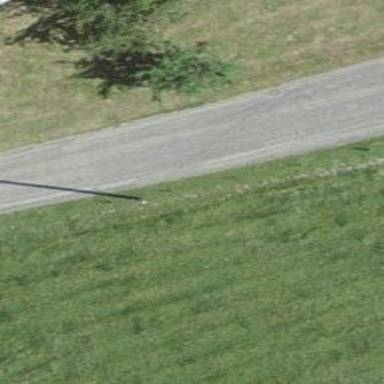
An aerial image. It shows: Minor power line.